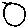
Label: circle